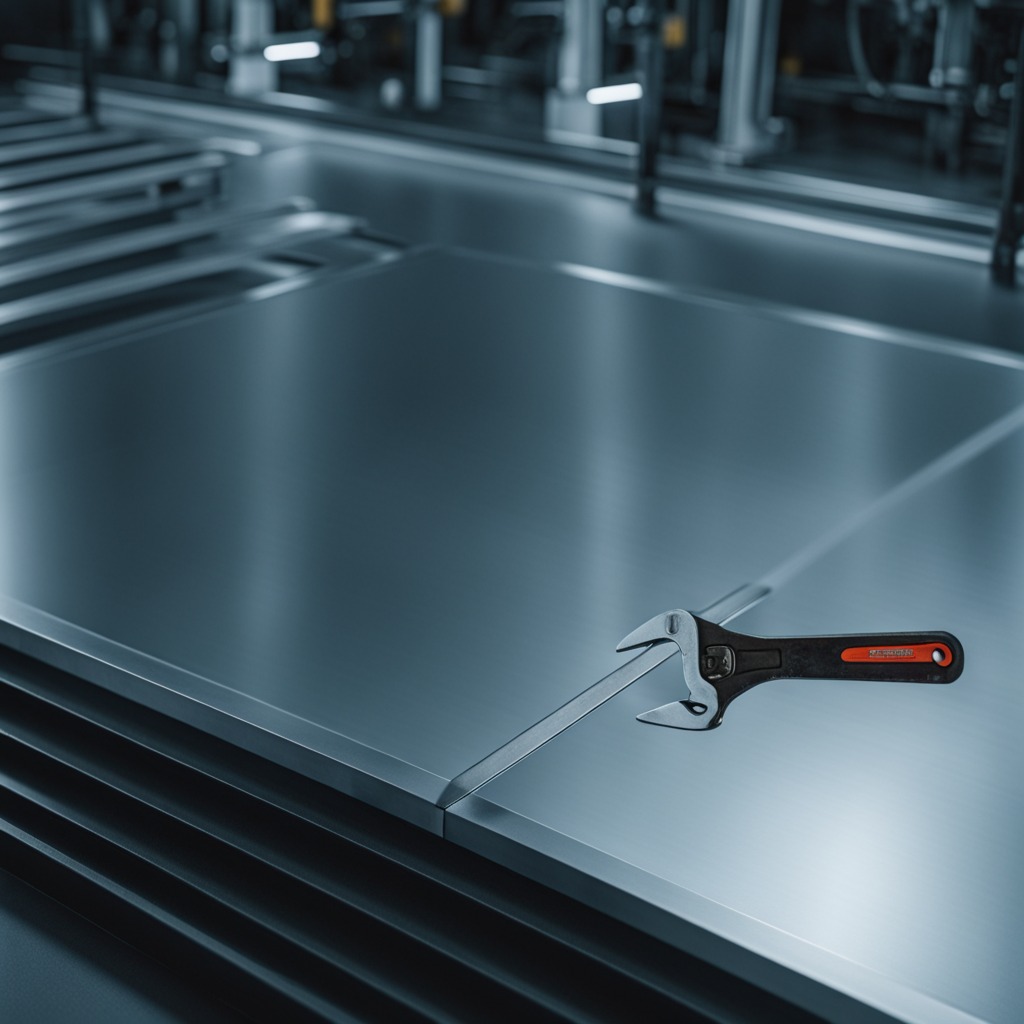
A wrench is lying on a metal table in a machine shop under fluorescent lights.